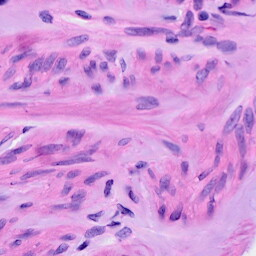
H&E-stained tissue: Ovarian